Field crop: maize
Growth stage: 1
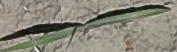
Species: sorghum